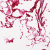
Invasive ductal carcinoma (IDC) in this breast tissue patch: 0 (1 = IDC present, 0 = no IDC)